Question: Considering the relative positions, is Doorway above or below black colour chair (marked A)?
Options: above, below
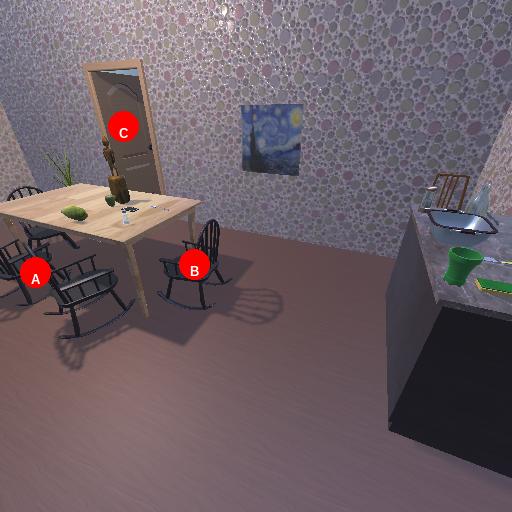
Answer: above